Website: walmart
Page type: gifting
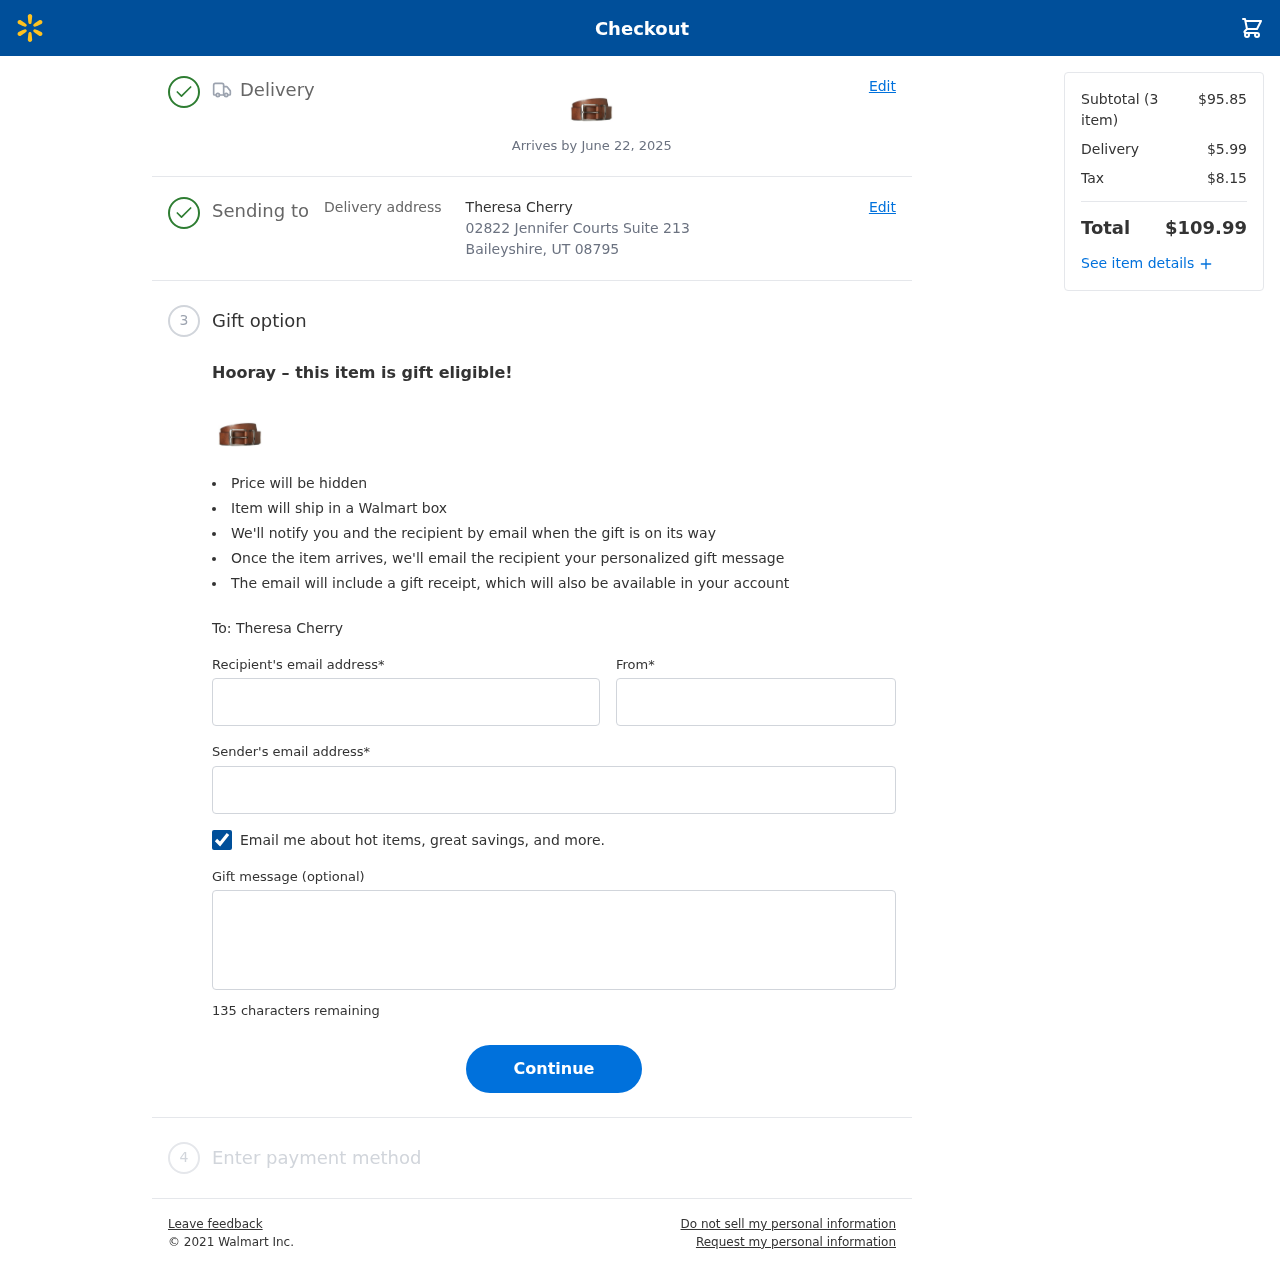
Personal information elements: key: PII_CITY_STATE_ZIP
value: Baileyshire, UT 08795
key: PII_EMAIL
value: jenniferphillips@yahoo.com
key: PII_FIRSTNAME
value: Jennifer
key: PII_GIFT_EMAIL
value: tcherry@hotmail.com
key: PII_GIFT_FULLNAME
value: Theresa Cherry
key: PII_GIFT_MESSAGE
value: Happy birthday, Theresa! I found this perfect belt that I know will complete your favorite outfits. Here’s to another year of style and adventures! Enjoy! - Jennifer
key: PII_STREET
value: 02822 Jennifer Courts Suite 213
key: PII_GIFT_FIRSTNAME
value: Theresa
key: PII_GIFT_LASTNAME
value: Cherry
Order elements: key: ORDER_DELIVERY_DATE
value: Arrives by June 22, 2025
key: ORDER_NUM_ITEMS
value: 3
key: ORDER_SUBTOTAL
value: $95.85
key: ORDER_SHIPPING_COST
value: $5.99
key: ORDER_TAX
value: $8.15
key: ORDER_TOTAL
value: $109.99